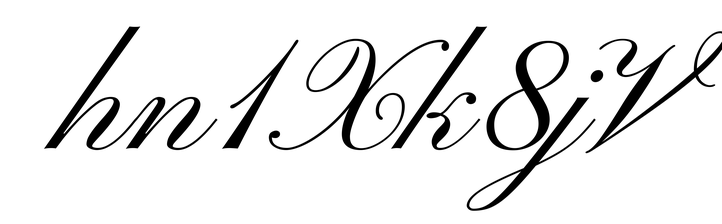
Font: PinyonScript-Regular